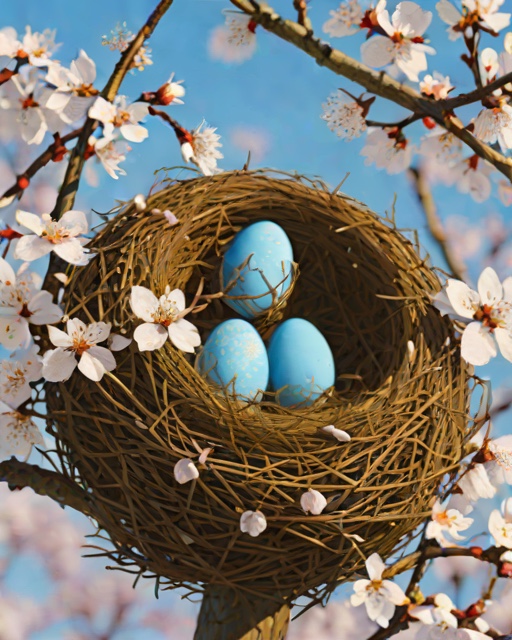
Category: Easter